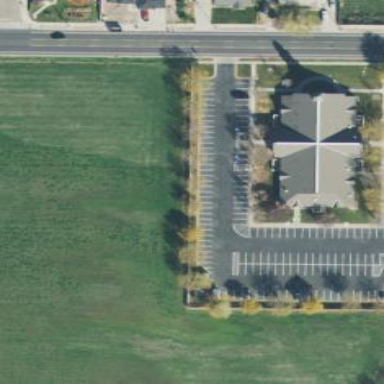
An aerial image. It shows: Parking area with surface.